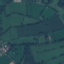
Label: Pasture